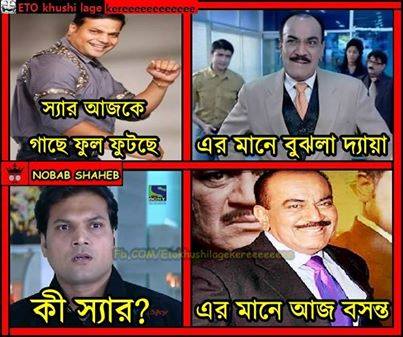
Text: স্যার আজকে গাছে ফুল ফুটছে এর মানে বুঝলা দ্যায়া কী স্যার? এর মানে আজ বসন্ত
Label: Non Hate